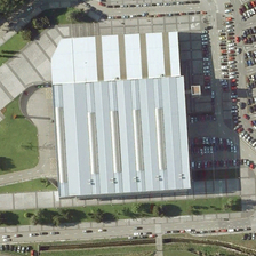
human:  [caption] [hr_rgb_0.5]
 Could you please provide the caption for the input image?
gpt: The car was parked on three sides of the long, gray and white conference center.

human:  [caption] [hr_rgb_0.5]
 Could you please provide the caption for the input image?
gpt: The car was parked on three sides of the long gray conference center.

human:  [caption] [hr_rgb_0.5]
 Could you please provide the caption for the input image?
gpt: The long conference center is gray and white, with cars parked on three sides.

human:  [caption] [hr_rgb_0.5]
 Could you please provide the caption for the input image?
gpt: The car was parked on three sides of a long gray conference center.

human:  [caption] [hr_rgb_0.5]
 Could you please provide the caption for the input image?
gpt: The long gray conference center stopped on three sides.